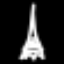
Label: The Eiffel Tower